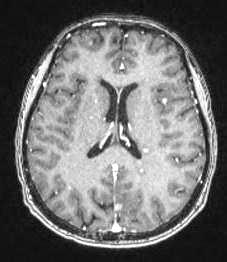
Label: notumor